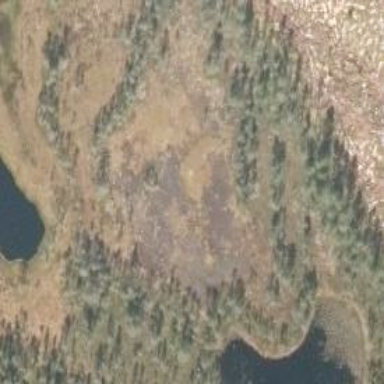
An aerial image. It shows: Marshy wetland area.